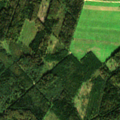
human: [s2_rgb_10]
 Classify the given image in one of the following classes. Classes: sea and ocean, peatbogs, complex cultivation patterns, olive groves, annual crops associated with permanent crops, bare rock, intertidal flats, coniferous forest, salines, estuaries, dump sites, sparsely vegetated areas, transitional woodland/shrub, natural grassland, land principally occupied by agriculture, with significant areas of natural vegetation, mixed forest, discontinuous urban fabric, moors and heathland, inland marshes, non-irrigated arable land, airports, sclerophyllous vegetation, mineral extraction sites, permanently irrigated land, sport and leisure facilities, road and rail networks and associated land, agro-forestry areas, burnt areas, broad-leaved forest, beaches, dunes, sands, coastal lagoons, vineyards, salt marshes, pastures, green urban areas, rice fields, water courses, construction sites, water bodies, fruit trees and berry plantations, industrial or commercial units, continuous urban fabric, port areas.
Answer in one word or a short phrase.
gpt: non-irrigated arable land, coniferous forest, mixed forest, transitional woodland/shrub